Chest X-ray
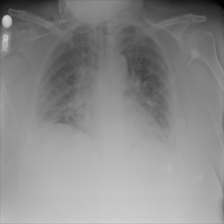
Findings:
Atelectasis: positive
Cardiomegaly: negative
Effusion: negative
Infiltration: negative
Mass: negative
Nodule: negative
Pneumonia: negative
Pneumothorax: negative
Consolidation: negative
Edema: positive
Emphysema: negative
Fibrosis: negative
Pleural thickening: negative
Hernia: negative